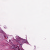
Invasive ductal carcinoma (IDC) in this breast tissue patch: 0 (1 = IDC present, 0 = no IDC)